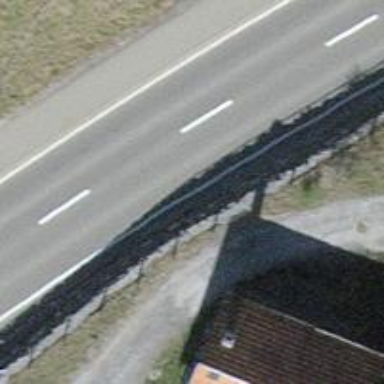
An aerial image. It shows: Secondary road with asphalt surface.